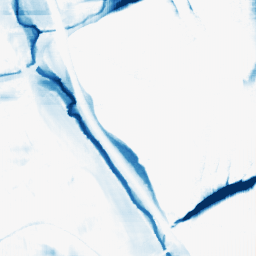
Category: morphological
Decomposition family: morphological_rect
Decomposition parameters: operation: closing
width: 50
height: 20
Upsampling method: fft_zeropad
Upsampling parameters: scale: 2
Upsampling scale: 2